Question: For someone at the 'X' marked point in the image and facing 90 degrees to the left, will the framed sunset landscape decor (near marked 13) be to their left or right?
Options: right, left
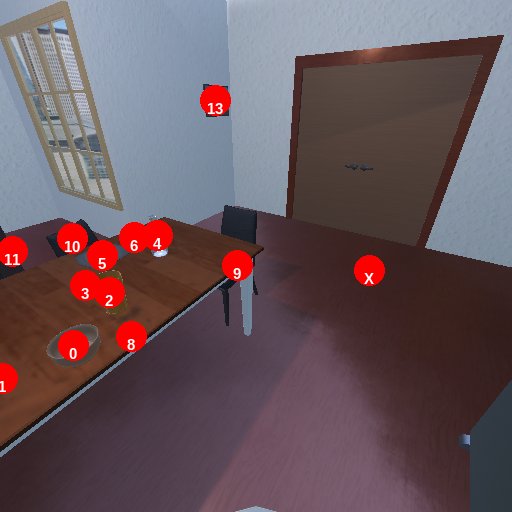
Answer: right